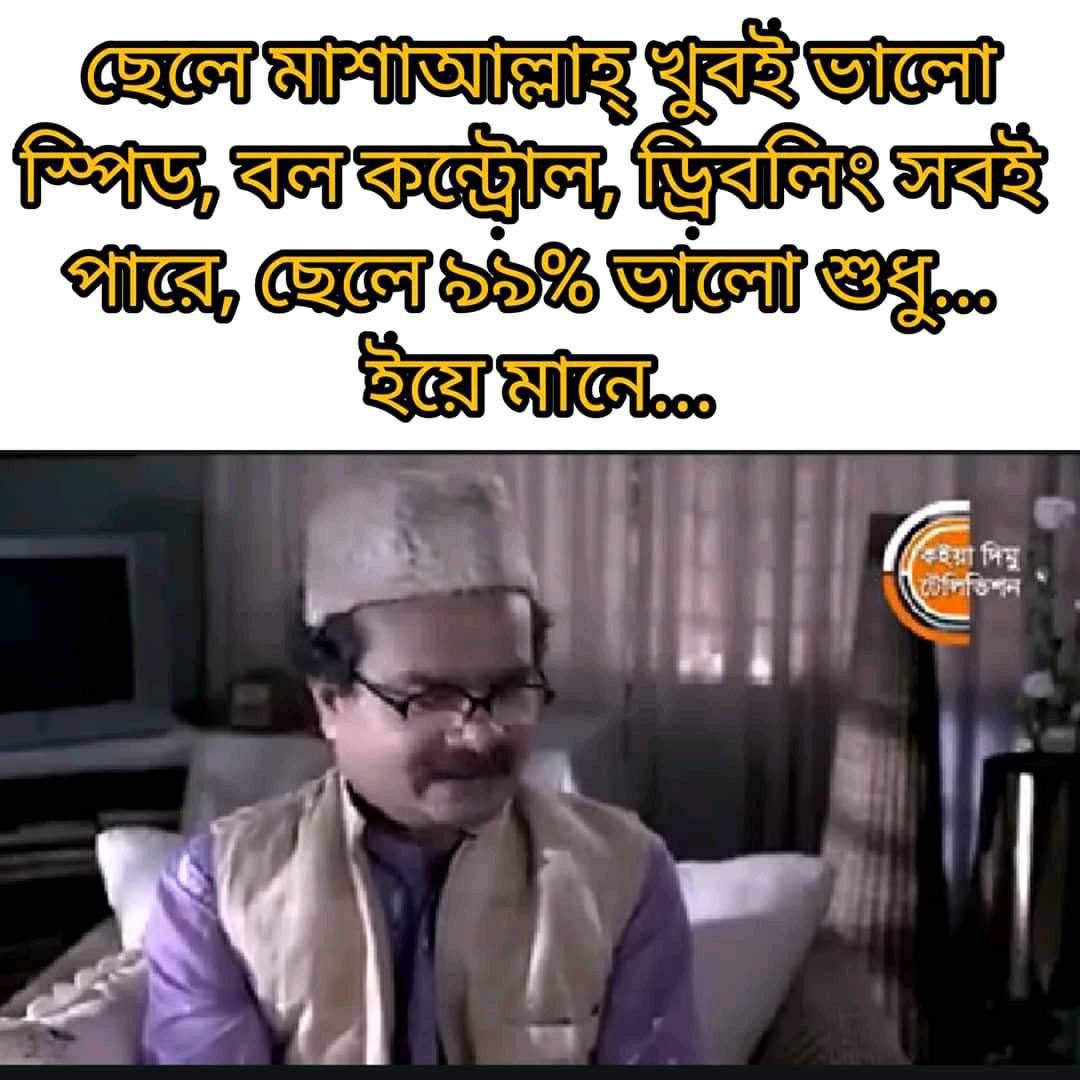
Caption: ছেলে মাশাআল্লাহ খুবই ভালো স্পিড, বল কন্ট্রোল, ড্রিবলিং সবই পারে, ছেলে ৯৯% ভালো শুধু... ইয়ে মানে...
Label: non-hate